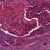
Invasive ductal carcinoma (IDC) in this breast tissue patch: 1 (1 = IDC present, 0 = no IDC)